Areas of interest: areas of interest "Theater"
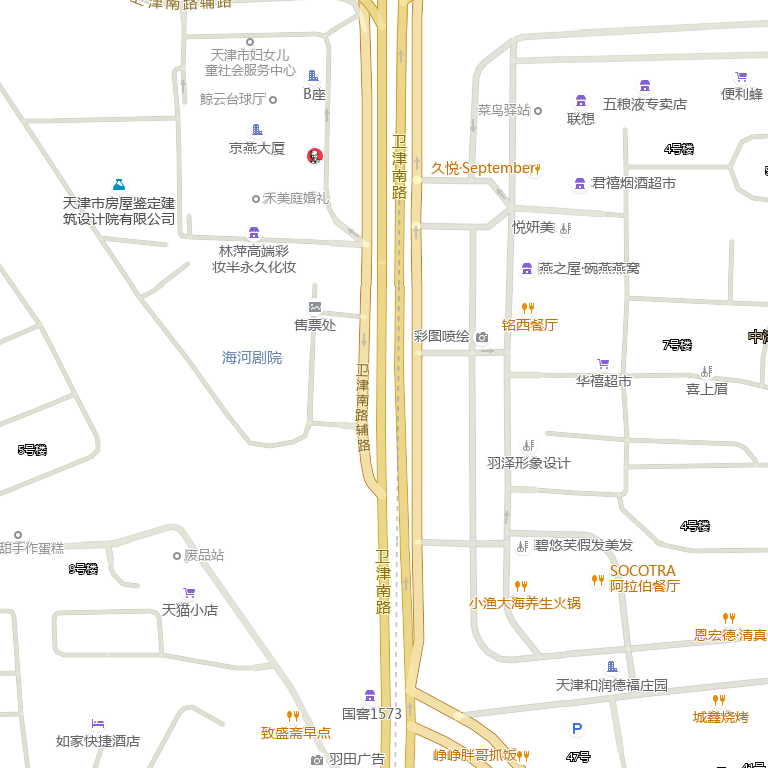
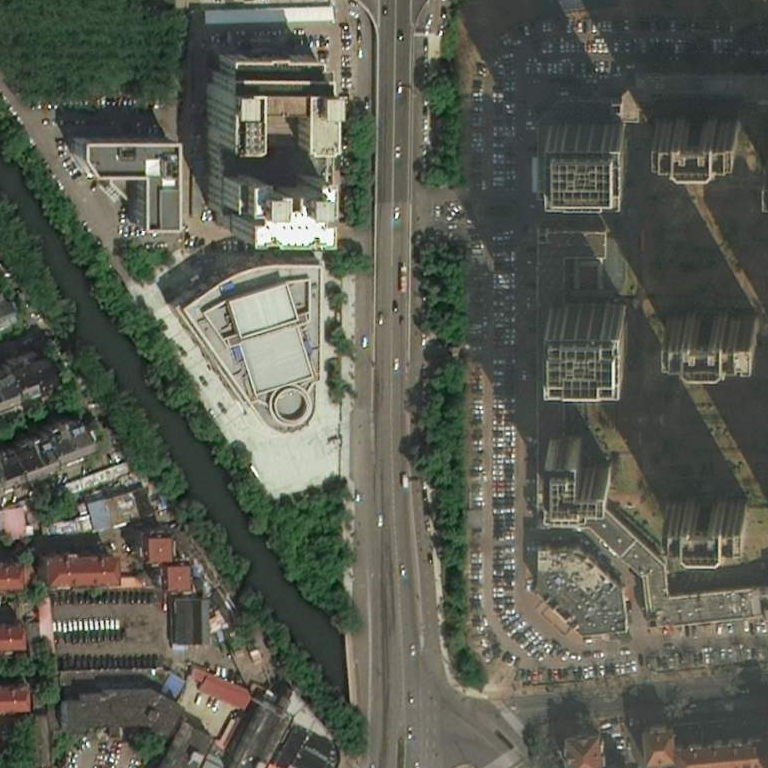